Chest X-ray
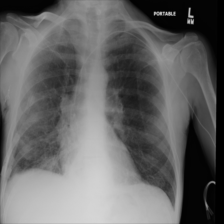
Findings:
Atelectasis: negative
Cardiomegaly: negative
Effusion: negative
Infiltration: positive
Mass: negative
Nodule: negative
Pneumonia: negative
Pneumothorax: negative
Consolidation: negative
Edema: negative
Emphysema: negative
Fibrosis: negative
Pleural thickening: negative
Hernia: negative